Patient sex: F
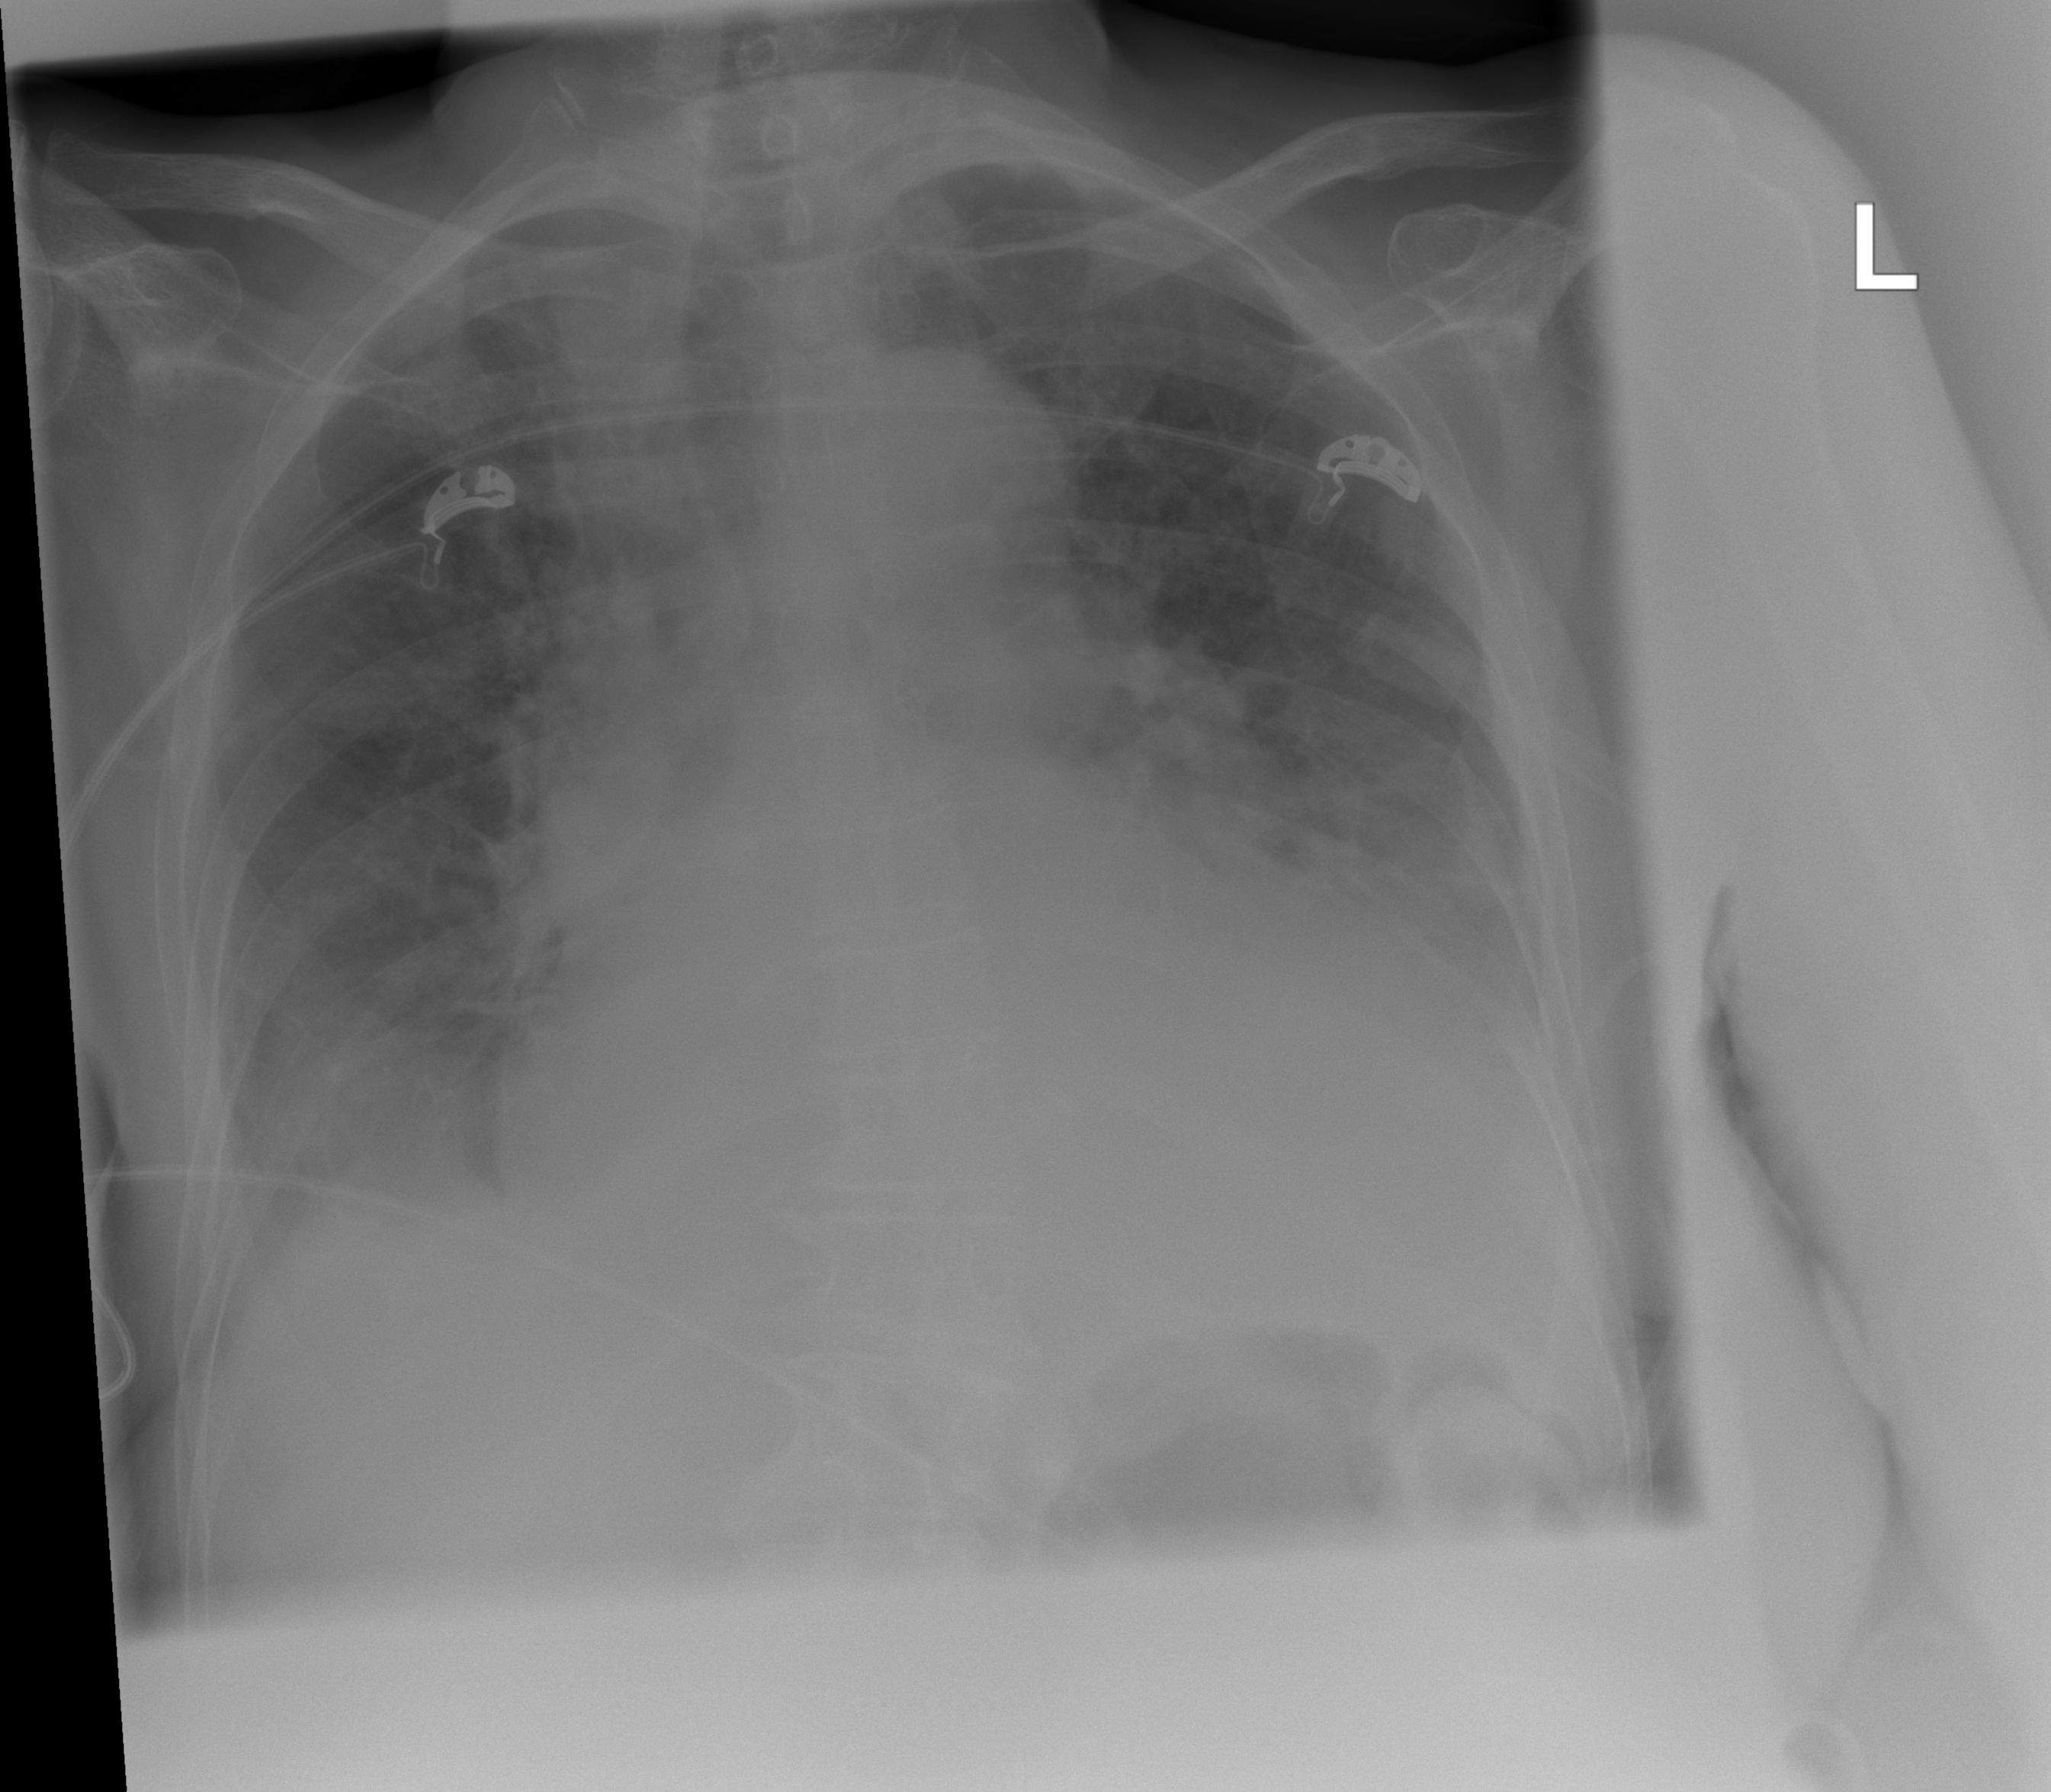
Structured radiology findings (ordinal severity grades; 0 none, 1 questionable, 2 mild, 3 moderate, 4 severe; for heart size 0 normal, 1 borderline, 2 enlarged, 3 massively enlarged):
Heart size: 3
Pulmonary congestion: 2
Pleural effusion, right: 2
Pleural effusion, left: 2
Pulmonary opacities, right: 0
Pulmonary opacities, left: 2
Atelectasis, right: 2
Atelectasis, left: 2